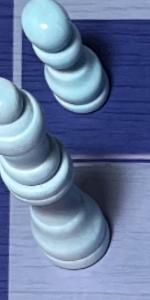
Label: Queen_White